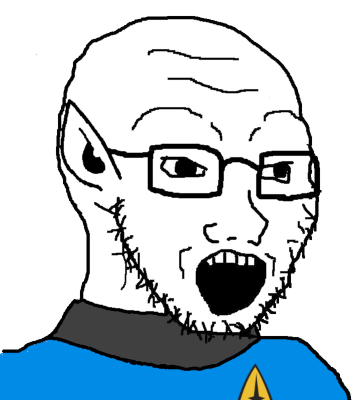
Label: 5_Soyjak